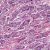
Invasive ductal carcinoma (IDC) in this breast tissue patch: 1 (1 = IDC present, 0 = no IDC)